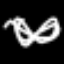
Label: squiggle